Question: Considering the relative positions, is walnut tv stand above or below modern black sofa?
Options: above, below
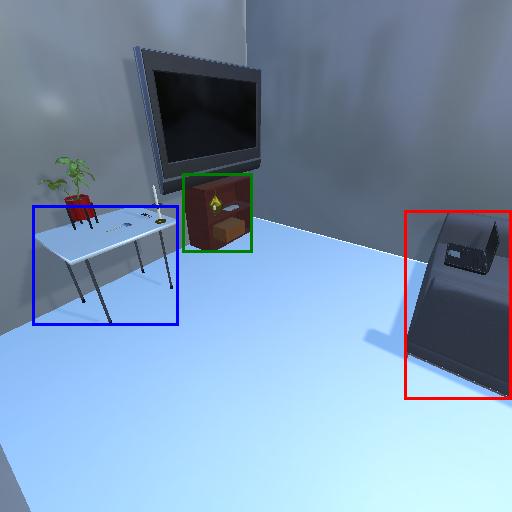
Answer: above